Question: I've looked everywhere (for days..) but couldn't find a solution working for me so here I am..
I've created some sort of square, divided in 4 div, squares I all want responsive.
<URL>

As I can't set any div heigh, I can't get the text of the "text-slider" and "text-produits" div in the center. Does anybody know how to do this ? Thank in advance!
'''
.slider {
display: table;
width: 100vw;
margin-left: calc(-50vw + 50%);
height: 100%;
justify-content: center;
position: relative;
}
.slider-wrapper {
width: 100%;
height: 100%;
overflow: hidden;
}
.produits {
display: table;
width: 100vw;
margin-left: calc(-50vw + 50%);
height: auto;
justify-content: center;
vertical-align: middle;
text-align: center;
position: relative;
}
@media screen and (min-width: 850px) {
.text-slider {
display: table-cell;
width: 30%;
vertical-align: middle;
text-align: center;
}
.grid-cuisine {
display: table-cell;
justify-content: center;
align-items: center;
position: relative;
width: 45%;
}
.grid-produits {
display: table-cell;
width: 30%;
justify-content: center;
}
.text-produits {
display: table-cell;
width: 45%;
vertical-align: middle;
text-align: left;
padding: auto;
}
}
'''
'''
<div class="row slider d-flex justify-content-center" id="photos">
<div class="text-slider">
<div>
Nunc euismod eget...
</div>
</div>
<div class="grid-cuisine">
<div class="slider-wrapper">
...
</div>
</div>
</div>
<div class="row produits d-flex justify-content-center" id="produits">
<div class="grid-produits">
<img src="images/combo-alpha.svg" alt="..." class="image-produits">
</div>
<div class="text-produits">
Lorem ipsum dolor...
</div>
</div>
'''
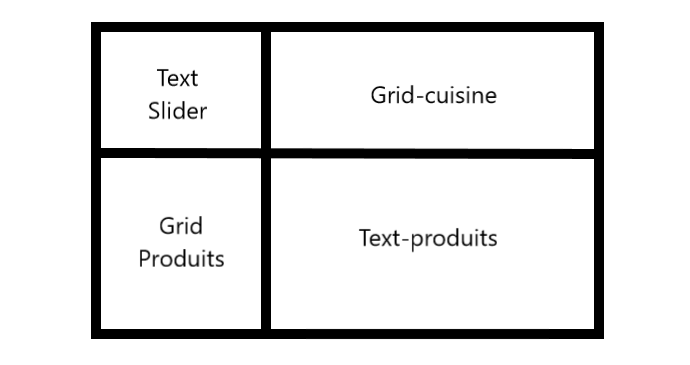
Answer: You can use flexbox for this - I have commented css below:
'''
* {
box-sizing: border-box;
}
.container {
display: flex;
flex-direction: row; /* align children in rows */
flex-wrap: wrap; /* allow wrapping of children for multiple rows */
width: 50%; /* change to width you want */
margin: 0 auto;
border-left: 5px solid black;
border-bottom: 5px solid black;
}
.container>div {
border-right: 5px solid black;
border-top: 5px solid black;
padding:20px;
display:flex; /* make children flex too for centering */
align-items:center; /* vertical center */
justify-content:center; /* horizontal center */
}
.left-col {
width: 30%;
}
.right-col {
width: 70%;
}
'''
'''
<div class="container">
<div class="left-col">
top left content over multiple lines
</div>
<div class="right-col">
top right
</div>
<div class="left-col">
bottom left content over multiple lines
</div>
<div class="right-col">
bottom right
</div>
</div>
'''